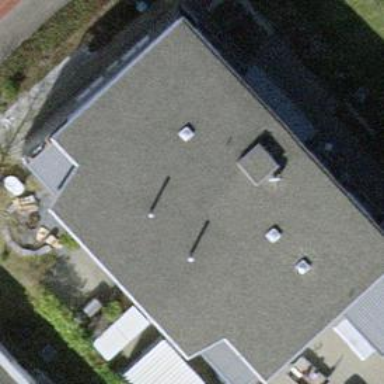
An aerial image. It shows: Industrial building with flat roof.